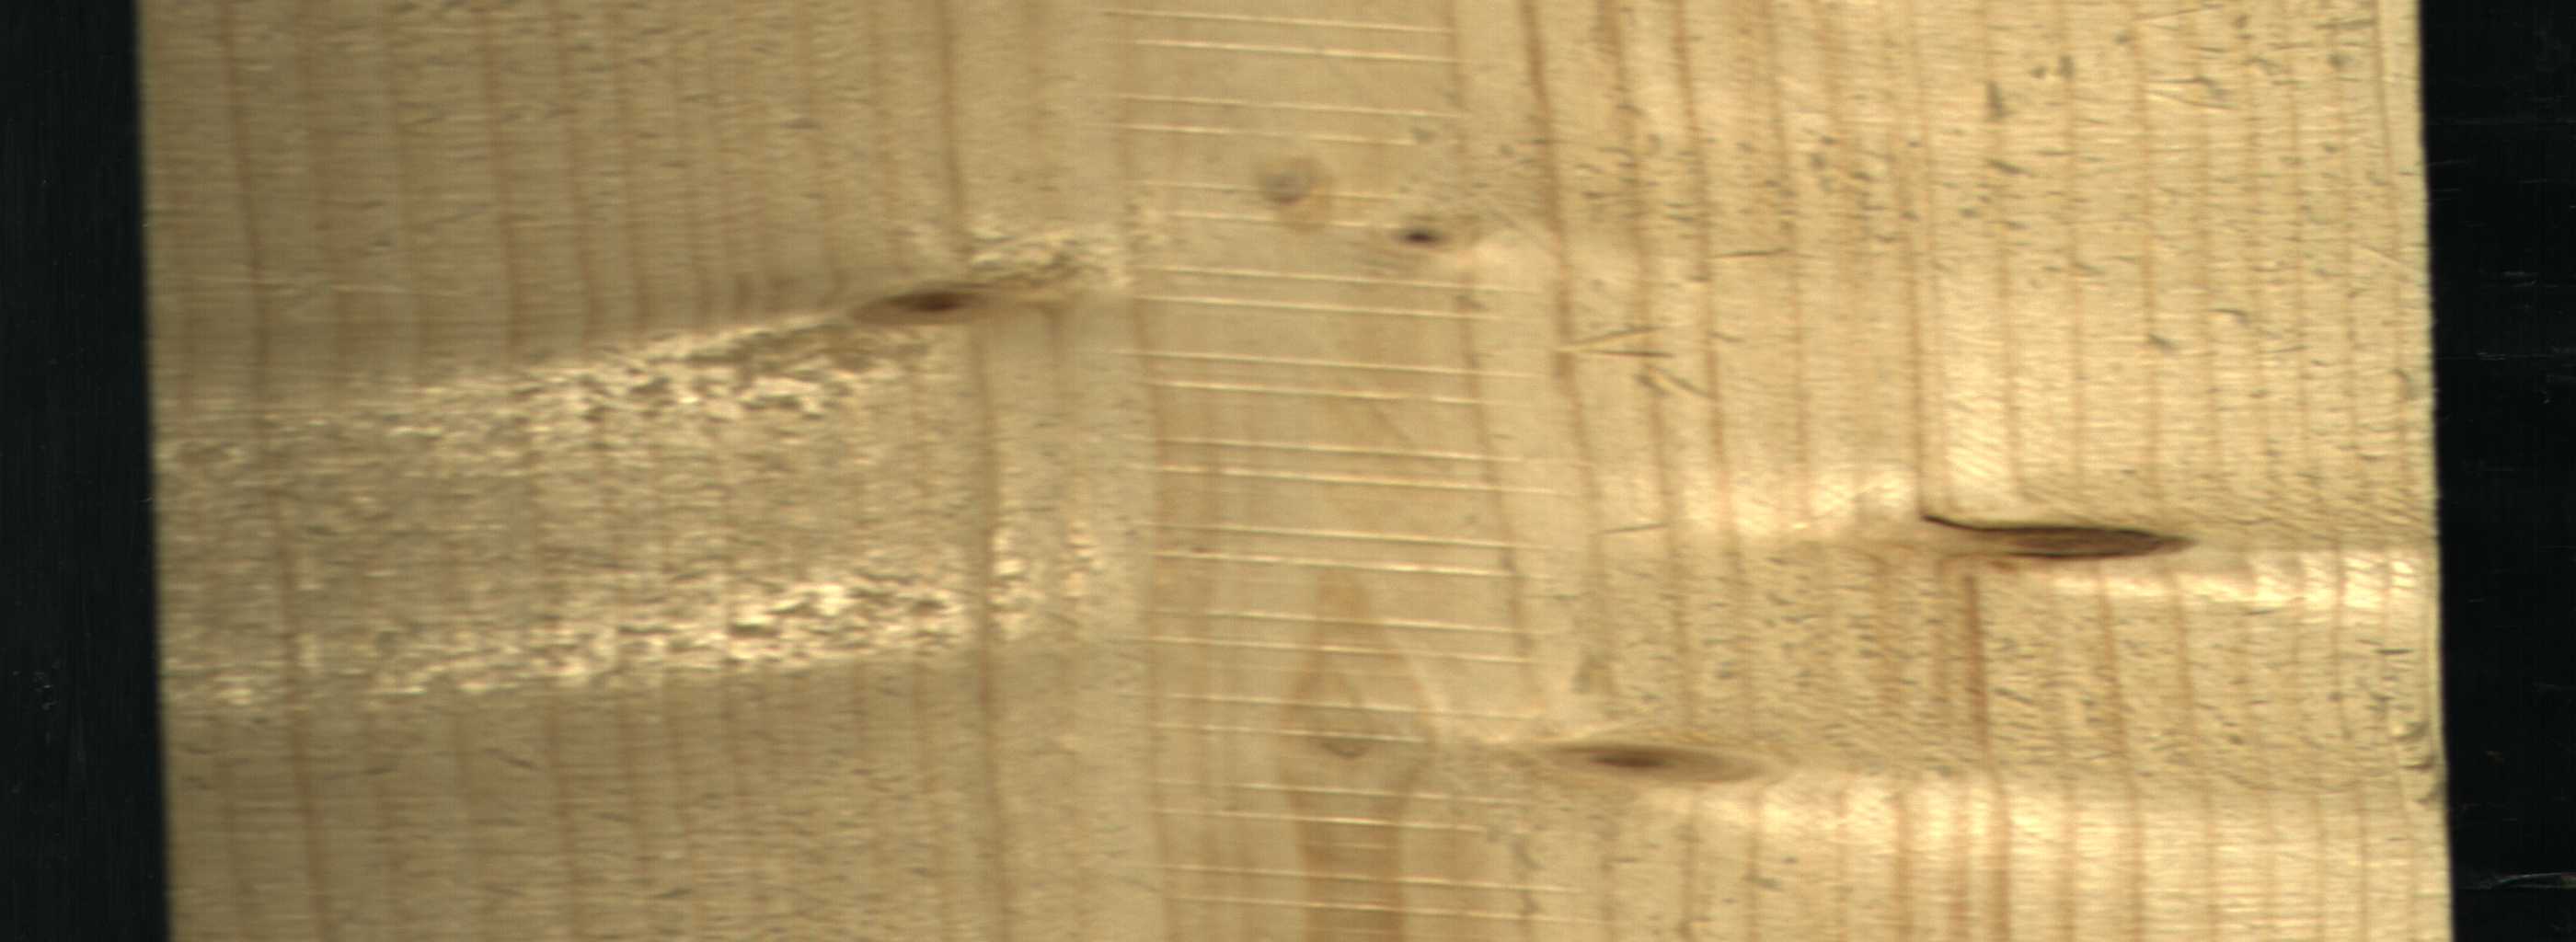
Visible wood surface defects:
Dead_Knot
Live_Knot
Live_Knot
Live_Knot